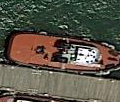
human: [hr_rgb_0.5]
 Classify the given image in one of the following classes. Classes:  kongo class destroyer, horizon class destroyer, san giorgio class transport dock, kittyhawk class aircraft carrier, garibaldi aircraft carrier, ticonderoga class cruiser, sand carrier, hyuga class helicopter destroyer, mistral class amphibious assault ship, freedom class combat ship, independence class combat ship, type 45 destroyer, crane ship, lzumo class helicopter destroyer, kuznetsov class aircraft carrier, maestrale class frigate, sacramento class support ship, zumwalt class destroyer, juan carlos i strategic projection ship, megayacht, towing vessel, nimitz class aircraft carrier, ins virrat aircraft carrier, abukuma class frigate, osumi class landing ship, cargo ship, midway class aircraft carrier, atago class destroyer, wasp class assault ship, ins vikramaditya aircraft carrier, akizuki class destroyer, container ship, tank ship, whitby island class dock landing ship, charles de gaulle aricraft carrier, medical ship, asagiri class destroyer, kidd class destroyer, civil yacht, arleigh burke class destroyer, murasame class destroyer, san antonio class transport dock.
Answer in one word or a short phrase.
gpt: Towing vessel